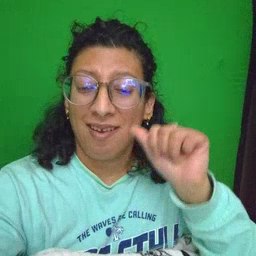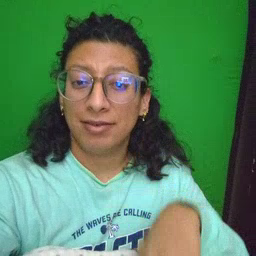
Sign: aunt